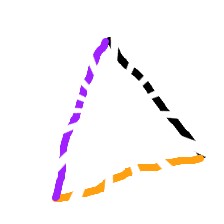
Shape: triangle